Question: I want to use win32gui to get the active window title, but I met some problem when I opened Microsoft Edge.
Here is my code:
'''
import win32gui as w
import time
while True:
time.sleep(1)
titleName = w.GetWindowText(w.GetForegroundWindow())
print(titleName)
'''
As my code said I want to get current active window title after each second.
It's all OK before I opened Microsoft Edge.
When I openes edge, the programme showed an error.
question picture:

As the picture said:
The programme can Identify all active windows except Microsoft Edge.
When I opened Microsoft Edge, it shows:
'''
Traceback (most recent call last):
File "P:/weather/main.py", line 8, in <module> print(titleName)
UnicodeEncodeError: 'gbk' codec can't encode character ' ' in position 103: illegal multibyte sequence
'''
It shows it is a 'UnicodeEncodeError', but there is no strange char in the title.
I don't know why.
I've checked a lot on the internet, but none of can help me fixed it.
Please help me.
Thank you very much.
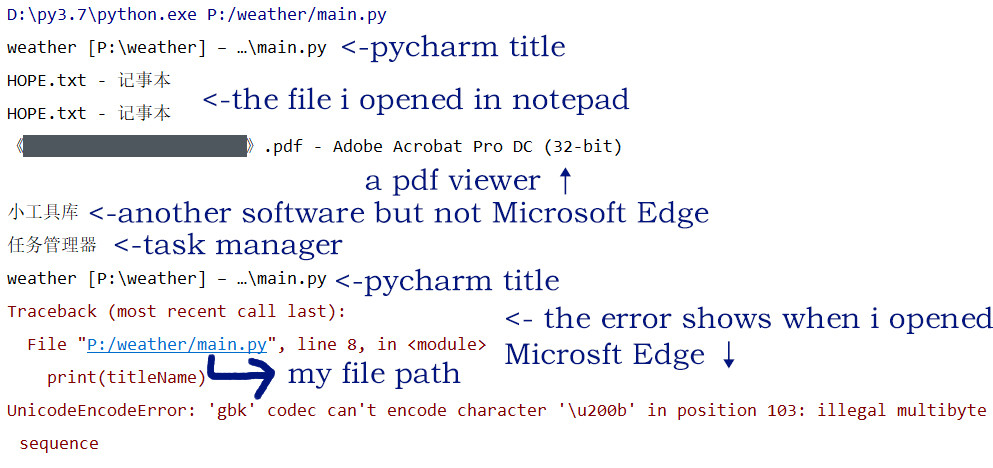
Answer: I test with your code and it works fine when opening Edge. I think the issue is related with the title of the website you open in Edge. In the error message, it points out character ' ', that's the cause of the issue.
' ' is an invisible space. For more information, you can refer to this article: <URL>. You can try to remove ' ' using regular expressions when getting the title. You can add this line of code before print the title name:
'''
titleName.replace(' ','')
'''